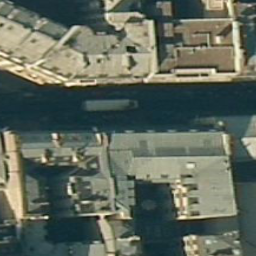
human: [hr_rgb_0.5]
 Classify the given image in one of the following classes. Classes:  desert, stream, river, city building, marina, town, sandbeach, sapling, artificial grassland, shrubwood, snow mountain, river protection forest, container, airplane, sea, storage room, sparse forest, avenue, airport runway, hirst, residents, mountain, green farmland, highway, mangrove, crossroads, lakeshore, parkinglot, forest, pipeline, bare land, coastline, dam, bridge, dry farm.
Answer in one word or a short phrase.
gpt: city building